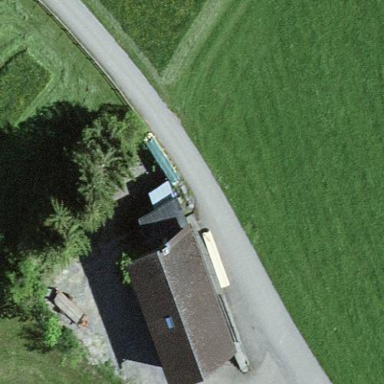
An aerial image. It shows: Detached building.